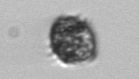
Label: Kryptoperidinium_triquetrum